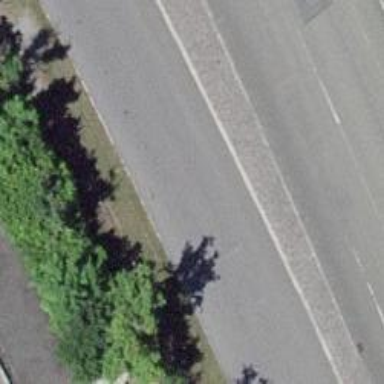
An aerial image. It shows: Unclassified road with asphalt surface.